Question: Here's the rendered html:
'''
<div style="padding-left: 50px; vertical-align: middle;">
<strong>NONE</strong>
<img height="15" width="15" src="images/Checked.gif" alt="">
<br>
<span style="font-size: larger;">DEFAULT</span>
</div>
'''
general css:
'''
div {
font-size:smaller;
padding:5px 5px 0 0;
float:left;
}
'''
Here's what the design looks like in firebug:

I would like the text to align at the top, just the way the image (checkbox) is aligned. Any ideas on how to do this with css?
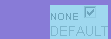
Answer: 'vertical-align: middle' doesn't do what you think it does.
'''
<div style="padding-left: 50px;">
<strong style="float: left;">NONE</strong>
<img height="15" width="15" src="images/Checked.gif" alt="">
<br>
<span style="font-size: larger;">DEFAULT</span>
</div>
'''